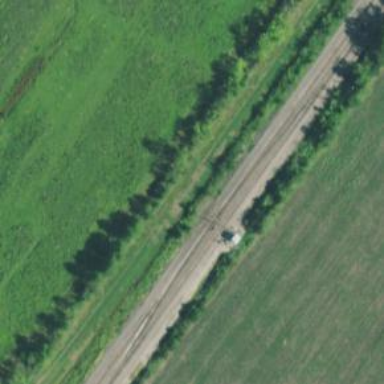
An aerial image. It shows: Railroad crossover.